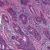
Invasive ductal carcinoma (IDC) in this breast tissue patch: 1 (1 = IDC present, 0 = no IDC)